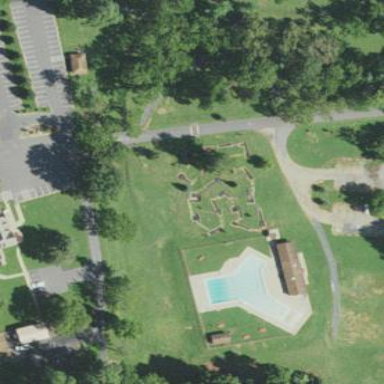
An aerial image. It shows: Miniature golf course.